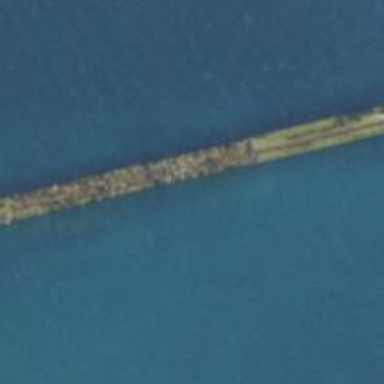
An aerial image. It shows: Breakwater structure.